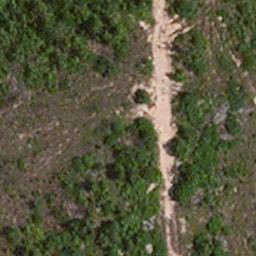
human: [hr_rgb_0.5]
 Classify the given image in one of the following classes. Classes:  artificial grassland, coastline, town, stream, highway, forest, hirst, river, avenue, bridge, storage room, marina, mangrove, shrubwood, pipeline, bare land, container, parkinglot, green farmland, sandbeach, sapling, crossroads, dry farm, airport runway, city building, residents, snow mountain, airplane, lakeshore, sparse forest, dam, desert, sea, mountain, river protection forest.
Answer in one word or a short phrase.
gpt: avenue